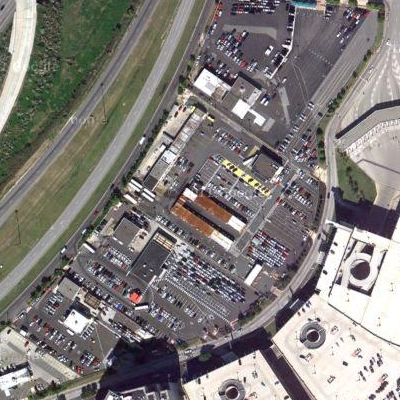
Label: Parking